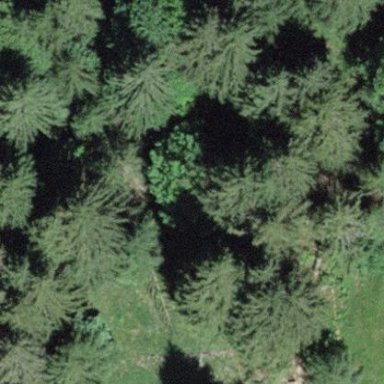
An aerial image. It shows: Forest area.